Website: ulta-beauty
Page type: account-selection
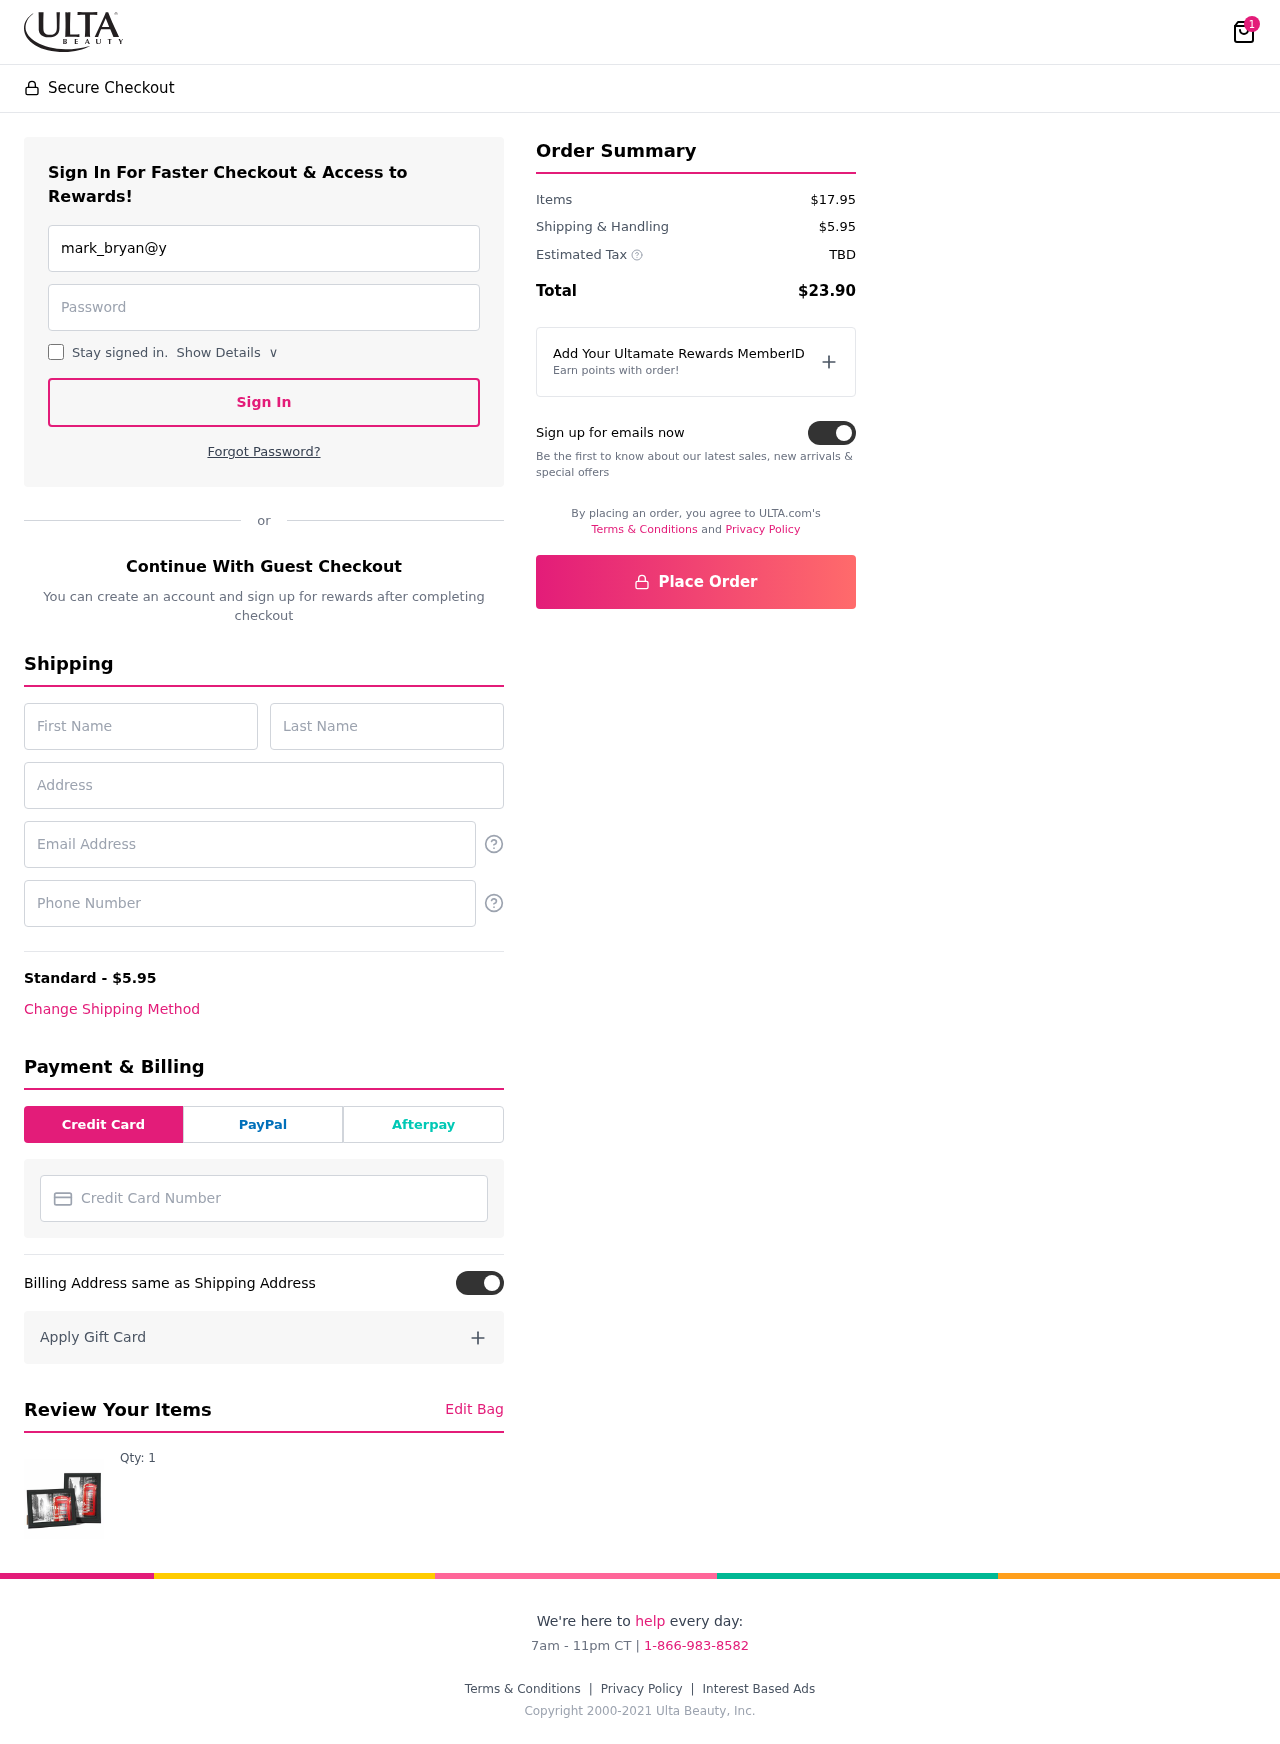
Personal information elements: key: PII_CARD_NUMBER
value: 5160 3039 5089 0726
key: PII_EMAIL
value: mark_bryan@yahoo.com
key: PII_EMAIL2
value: mark_bryan@yahoo.com
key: PII_FIRSTNAME
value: Mark
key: PII_LASTNAME
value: Bryan
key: PII_PHONE
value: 5684854054
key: PII_STREET
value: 841 Anderson Fords Apt. 510
Product elements: key: PRODUCT1_QUANTITY
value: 1
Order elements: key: ORDER_NUM_ITEMS
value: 1
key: ORDER_SHIPPING_COST
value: $5.95
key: ORDER_SUBTOTAL
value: $17.95
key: ORDER_TAX
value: TBD
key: ORDER_TOTAL
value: $23.90